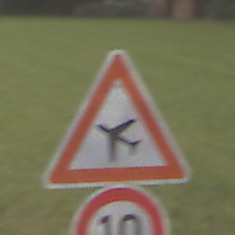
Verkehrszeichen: FlugbetriebRechts
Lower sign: Geschwindigkeit10
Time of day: SunriseSunset
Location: Outdoor (Nature)
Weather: Clear
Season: NotSpecified
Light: Natural